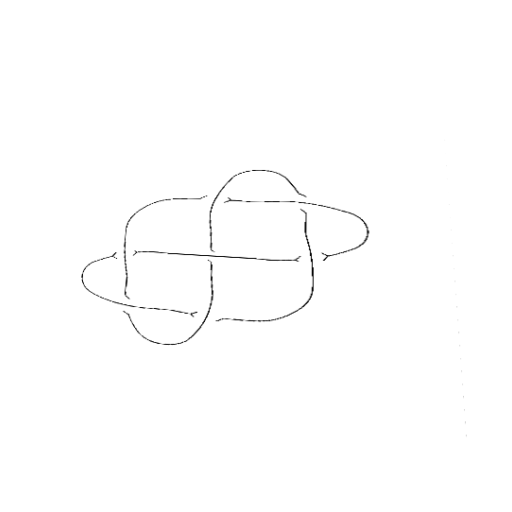
Crossing number: 7